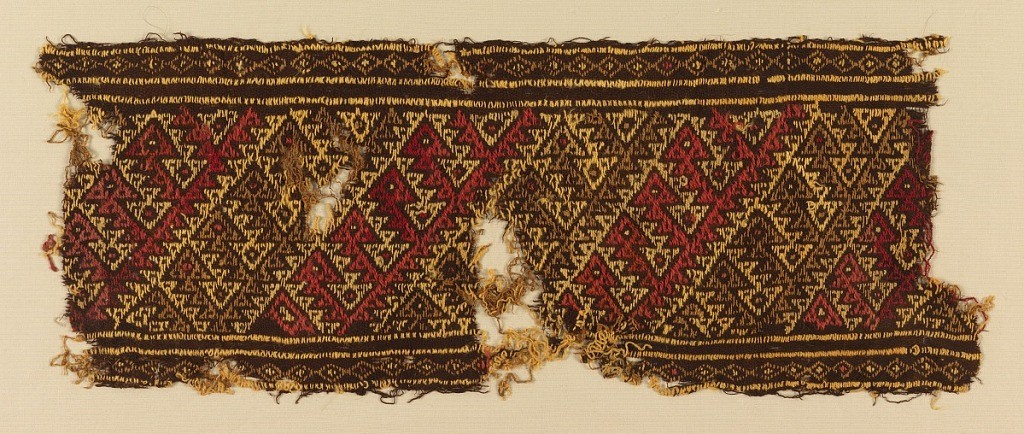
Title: Band
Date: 1100
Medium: wool Technique: plain weave with discontinuous supplementary warps patterning
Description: Band of brown wool with diagonally placed design in red, yellow and lighter browns.